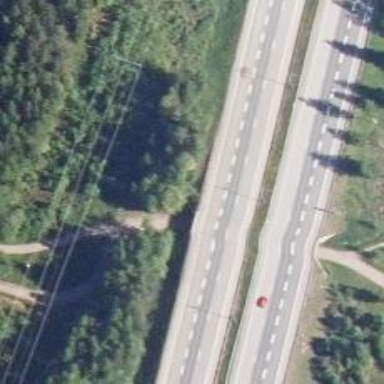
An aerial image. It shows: Nordic cycleway.